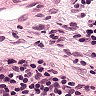
Metastatic tissue present: no